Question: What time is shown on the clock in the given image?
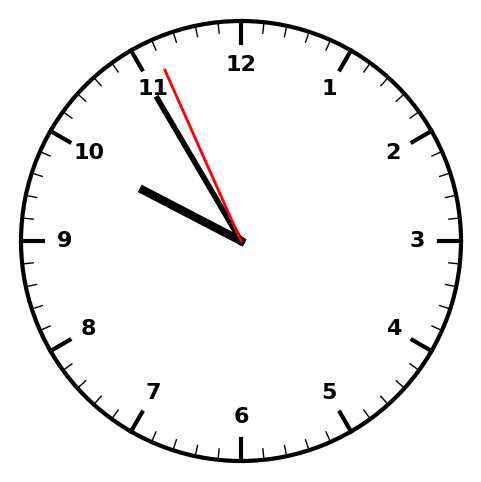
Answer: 09:54:56